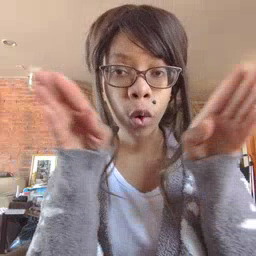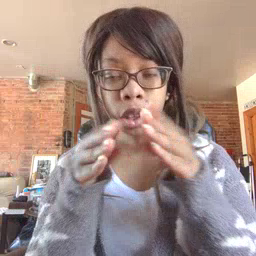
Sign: close